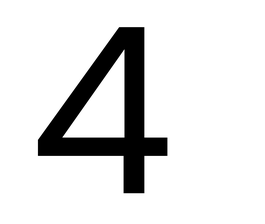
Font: Poppins-Regular